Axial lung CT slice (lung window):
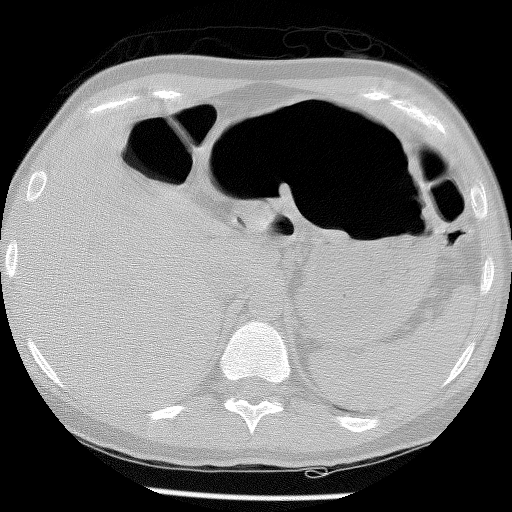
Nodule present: no